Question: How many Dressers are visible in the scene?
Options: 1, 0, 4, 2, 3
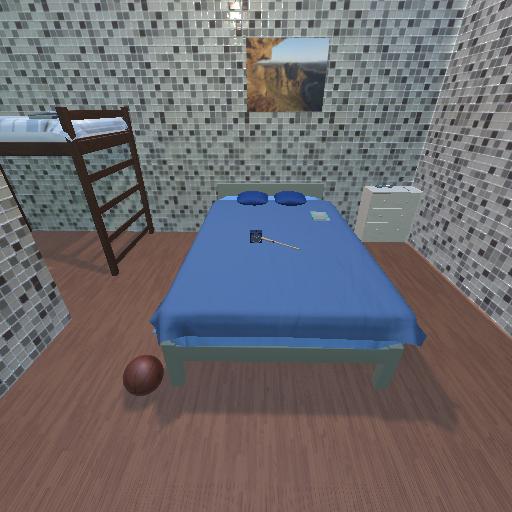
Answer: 1